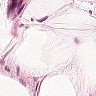
Metastatic tissue present: no